Field crop: maize
Growth stage: 2
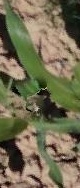
Species: maize